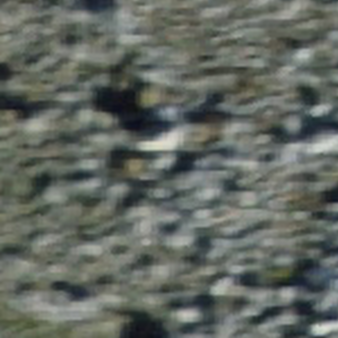
Label: other